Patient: sex F, age 75
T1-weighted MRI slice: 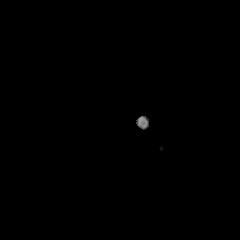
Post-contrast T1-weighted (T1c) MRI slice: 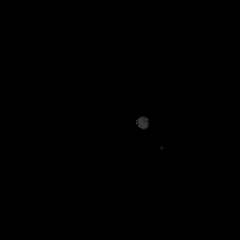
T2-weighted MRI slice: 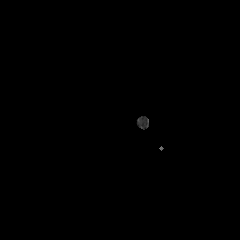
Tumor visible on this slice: no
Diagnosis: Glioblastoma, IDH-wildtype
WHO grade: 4